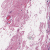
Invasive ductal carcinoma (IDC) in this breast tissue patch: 1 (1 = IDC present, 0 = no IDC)